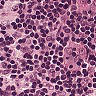
Metastatic tissue present: no